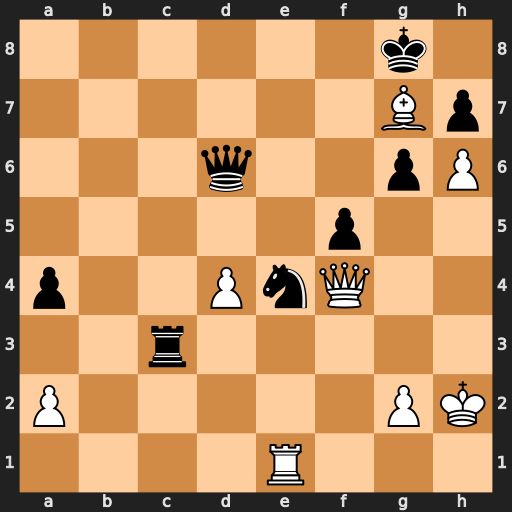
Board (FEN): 6k1/6Bp/3q2pP/5p2/p2PnQ2/2r5/P5PK/4R3
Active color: w
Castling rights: -
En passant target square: -
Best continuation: Rxe4 Qxf4+ Rxf4